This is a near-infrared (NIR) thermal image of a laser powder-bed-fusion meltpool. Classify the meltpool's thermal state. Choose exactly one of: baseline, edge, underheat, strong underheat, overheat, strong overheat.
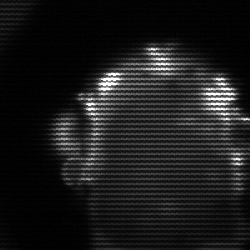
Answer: baseline